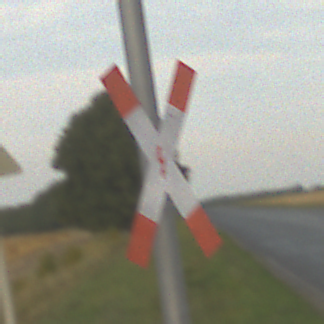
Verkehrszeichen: Andreaskreuz
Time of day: SunriseSunset
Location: Outdoor (RoadRail)
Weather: PartlyCloudy
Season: NotSpecified
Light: Natural